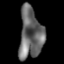
Tissue: lung
Cell type: Epithelial cells
Senescence score: 0.226
Nuclear area (px): 1159
Mean DAPI intensity: 104.598